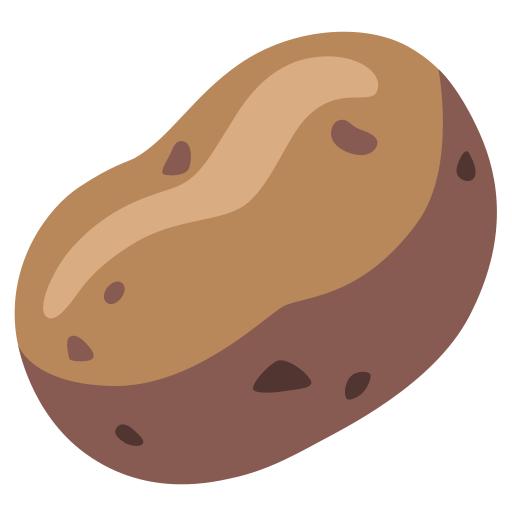
Emoji: 🥔